Interaction volume radius: 5 \u00c5
Interaction volume height: 25 \u00c5
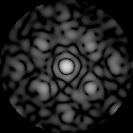
Disorder parameter: 0.6123